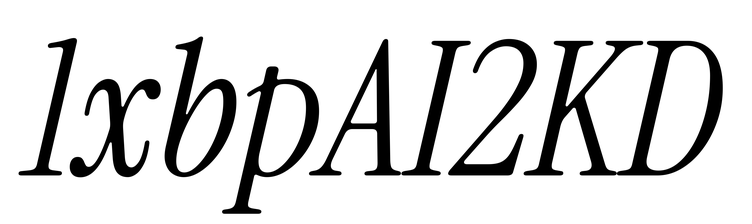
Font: InstrumentSerif-Italic